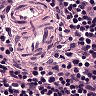
Metastatic tissue present: no